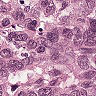
Metastatic tissue present: yes